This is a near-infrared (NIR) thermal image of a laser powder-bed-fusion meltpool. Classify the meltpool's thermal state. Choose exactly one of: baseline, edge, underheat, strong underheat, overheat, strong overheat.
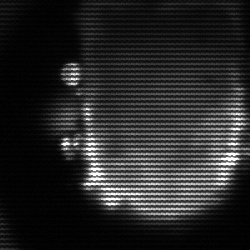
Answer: baseline